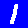
Digit: 1